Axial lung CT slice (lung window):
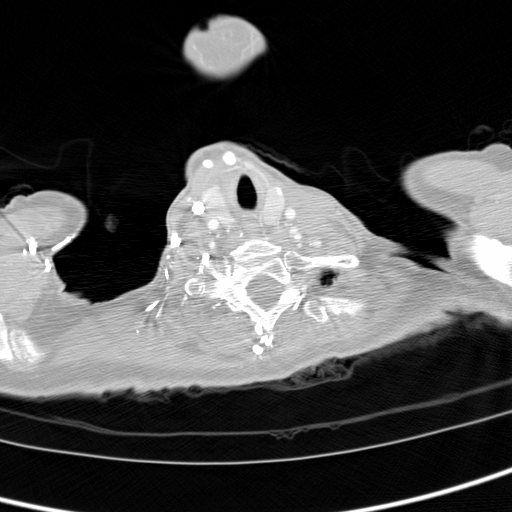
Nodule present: no